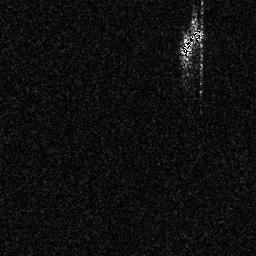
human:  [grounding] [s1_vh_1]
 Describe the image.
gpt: In the satellite image, there is  <ref>1 medium ship </ref> <box>[[69, 10, 78, 21, 0]]</box> located at top right.